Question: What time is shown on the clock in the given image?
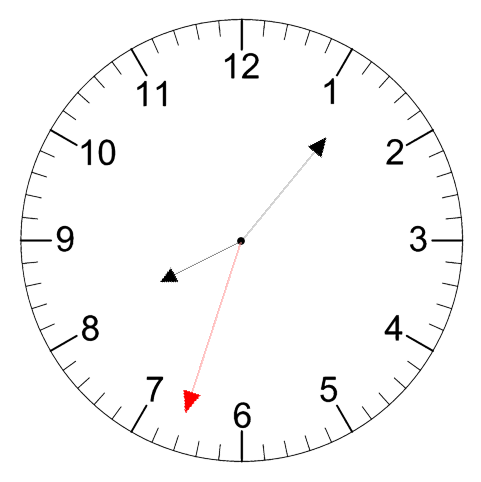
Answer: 08:06:33